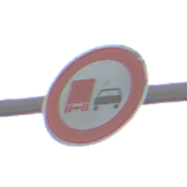
Verkehrszeichen: UeberholverbotKraftfahrzeuge
Umgebung: Outdoor, Urban
Tageszeit: MorningAfternoon
Wetter: PartlyCloudy
Licht: Natural
Jahreszeit: NotSpecified
Kontrast: LowContrast